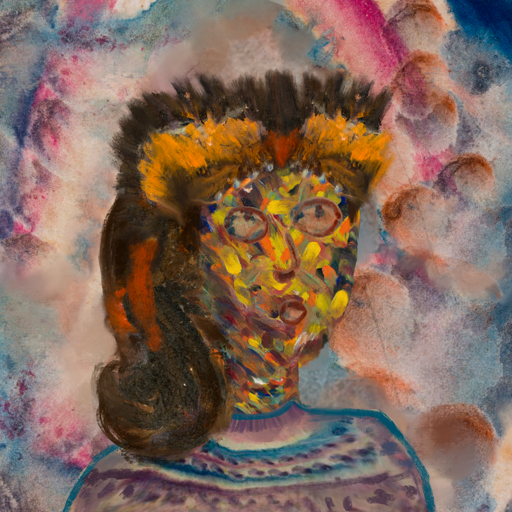
Background: Rupkatha, Head And Neck Side: An_Impression, Face Side: Orphan, Bust: HillGirl, Hair Side: Gypsy_Queen, Head Accessory: Gypsy_Queen, Second Necklace: Blank, Necklace: Blank, Baby: Blank